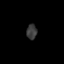
Tissue: prostate
Cell type: T cells
Senescence score: 0.2967
Nuclear area (px): 154
Mean DAPI intensity: 56.844